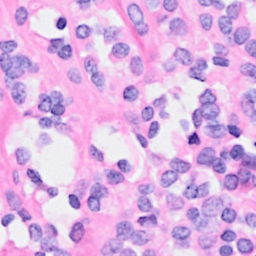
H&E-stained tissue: Breast